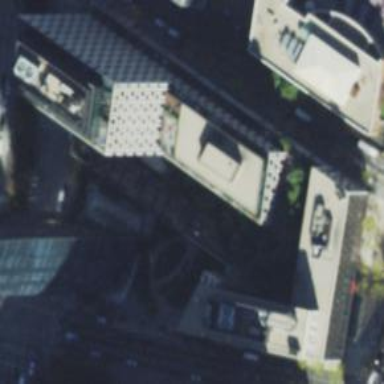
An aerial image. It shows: Building with flat concrete roof.